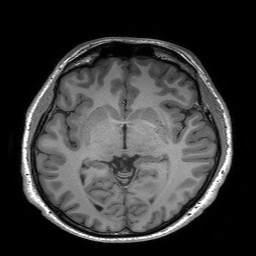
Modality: T1w
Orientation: coronal